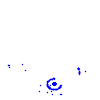
Particle: kaon